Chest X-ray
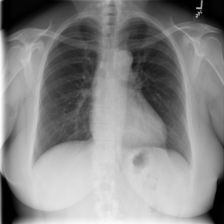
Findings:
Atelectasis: negative
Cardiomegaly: negative
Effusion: negative
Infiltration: negative
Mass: negative
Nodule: negative
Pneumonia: negative
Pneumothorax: positive
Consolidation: negative
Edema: negative
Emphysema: negative
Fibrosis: negative
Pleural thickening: negative
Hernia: negative